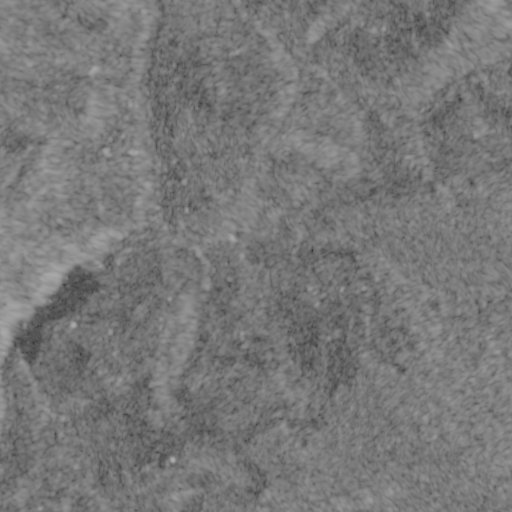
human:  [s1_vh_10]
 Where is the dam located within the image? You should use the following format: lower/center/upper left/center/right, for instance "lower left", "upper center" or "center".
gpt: The dam is located in the center left of the image.
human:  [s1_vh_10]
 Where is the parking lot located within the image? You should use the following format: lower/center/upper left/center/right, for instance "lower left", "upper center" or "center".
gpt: The parking lot is located in the lower left of the image.
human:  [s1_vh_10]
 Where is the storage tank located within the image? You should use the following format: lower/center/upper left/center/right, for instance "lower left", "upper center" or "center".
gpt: The storage tank is located in the upper left of the image.
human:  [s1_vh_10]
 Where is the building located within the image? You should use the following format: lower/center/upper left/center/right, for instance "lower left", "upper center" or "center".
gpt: There is no building in the image.

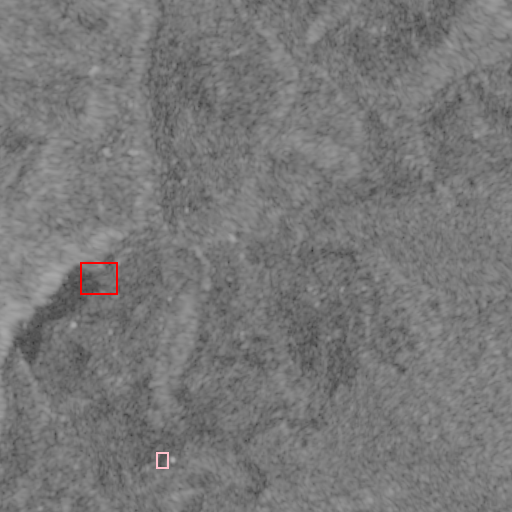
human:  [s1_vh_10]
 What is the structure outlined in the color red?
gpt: The structure outlined in red is a dam.
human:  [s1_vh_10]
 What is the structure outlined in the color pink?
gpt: The structure outlined in pink is a park.
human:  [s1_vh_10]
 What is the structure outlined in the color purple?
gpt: There is no purple outline.